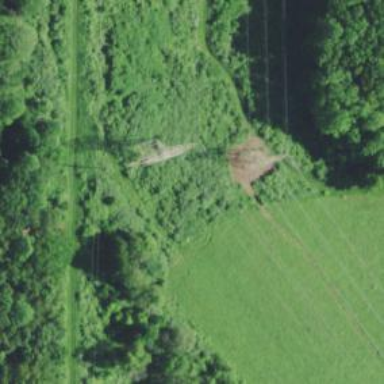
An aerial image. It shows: Lattice structure tower used for power transmission.